Question: Dera colleagues,
I'm struggle to implement visible region with native MKMapView.
I need to have an exactly the same feature as <URL>.

Basically it means to have a sort of padding in the bottom to following code:
'''
let span = MKCoordinateSpan(latitudeDelta: 0.8, longitudeDelta: 0.8)
let reg = MKCoordinateRegion(center: someMyCoordinate, span: span)
mapView.setRegion(reg, animated: true)
'''
It needs to be like this: once I've add some padding in UIView coordinates, it should shift Map center and adjust zoom to make Coordinate Region fully visible, take into account the padding.
Probably my description Is a bit messy, but if you take a look on <URL> it becomes absolutely clear.
Thank you in advance!
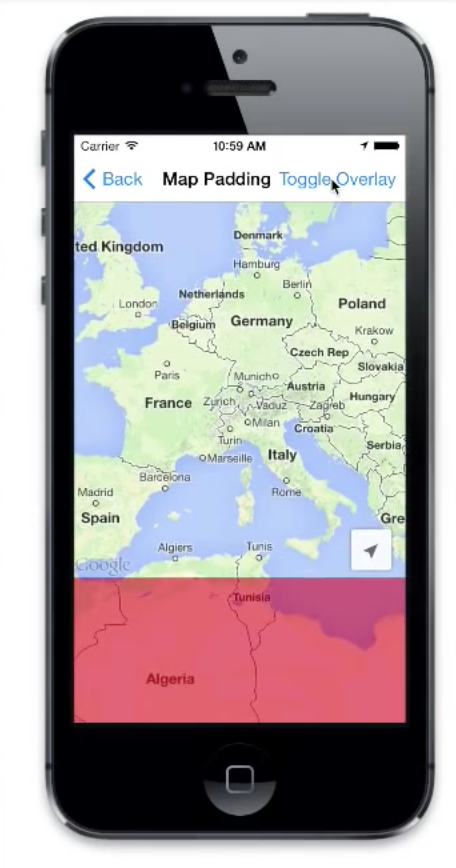
Answer: If you print your visible region you will see that the span will be padded since it needs to fit the view.
The center coordinate will still be in the center of the view.
I'm not sure what you want to do but I guess it can be archived with
'''
setVisibleMapRect:edgePadding:animated:
'''
You need to have the region converted to a MKMapRect. See <URL>
on how to do that